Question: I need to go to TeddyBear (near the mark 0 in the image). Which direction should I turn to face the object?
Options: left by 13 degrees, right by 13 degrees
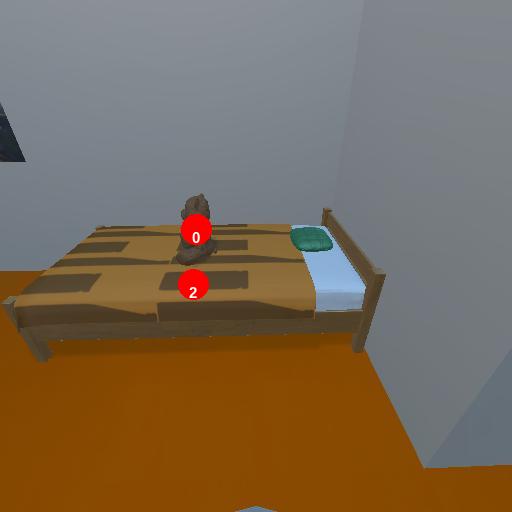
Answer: left by 13 degrees